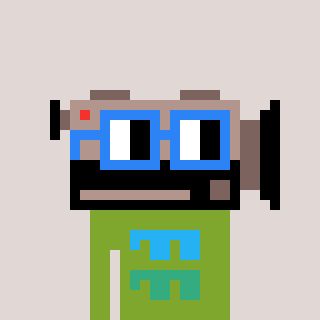
a pixel art character with square blue glasses, a camcorder-shaped head and a slimegreen-colored body on a warm background